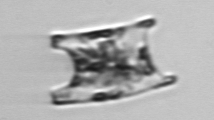
Label: Eucampia